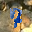
Label: 7